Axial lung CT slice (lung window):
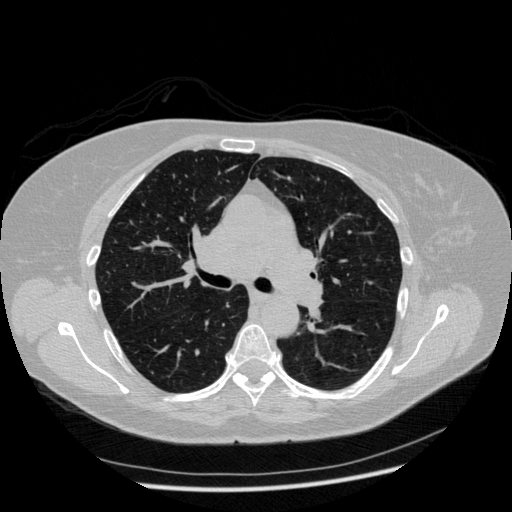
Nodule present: no